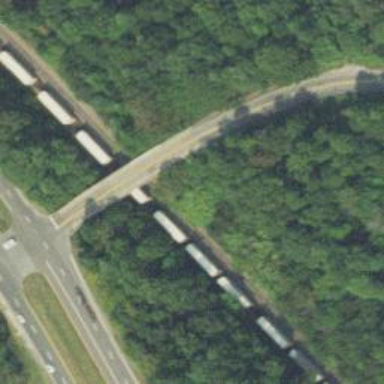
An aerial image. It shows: Tertiary road passing over bridge.